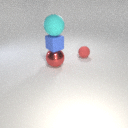
small blue rubber cube below large cyan rubber sphere